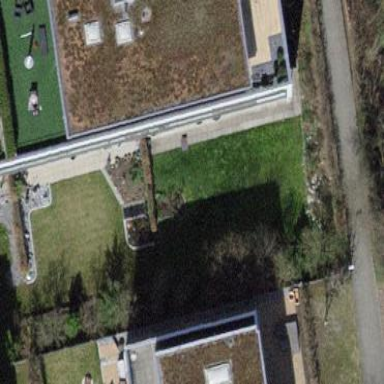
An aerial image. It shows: House with flat roof.